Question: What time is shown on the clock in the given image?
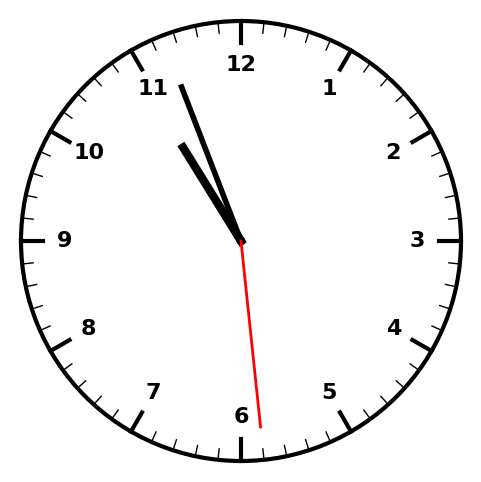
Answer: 10:56:29